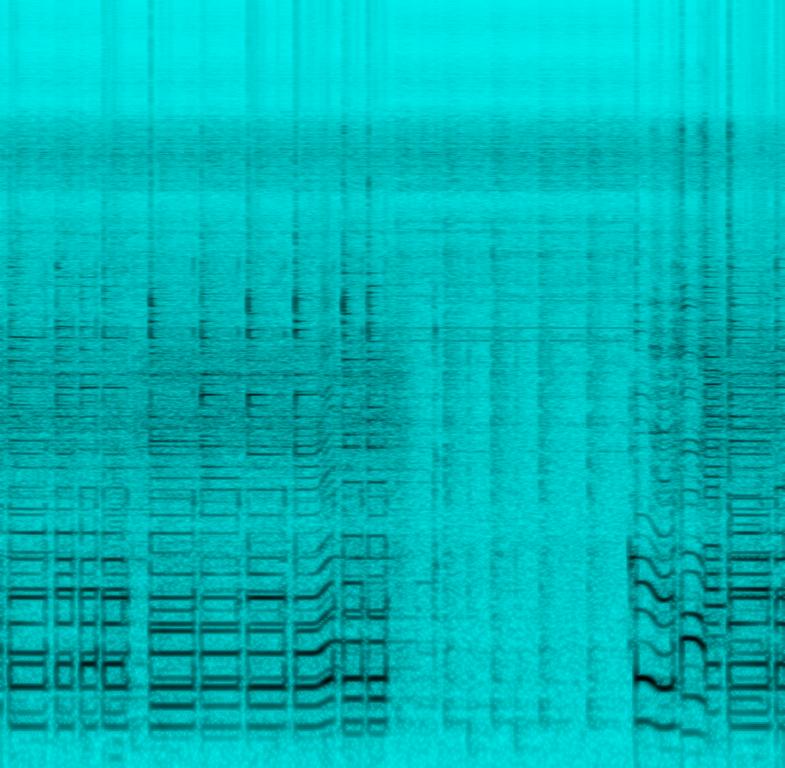
The low quality recording features a cover of a song and it consists of an addictive electric guitar melody played over barely audible playback. The recording is very noisy and in mono, as it was probably recorded with a phone.